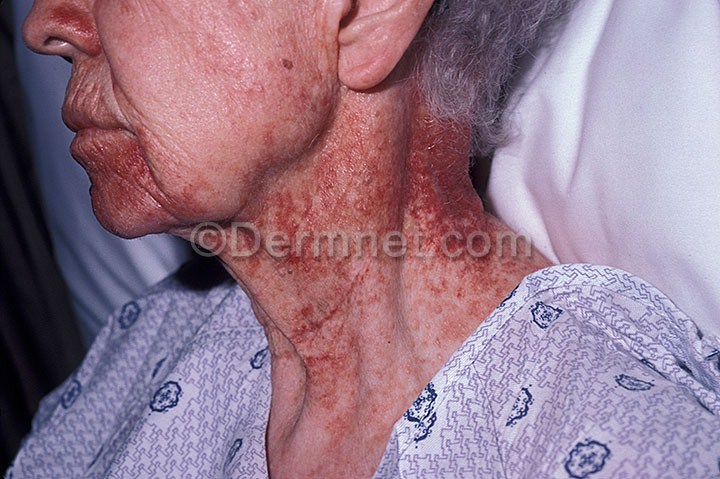
Disease: Systemic Disease